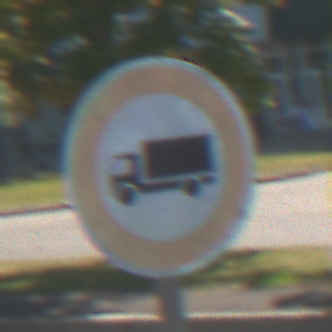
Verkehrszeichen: VerbotFuerKraftfahrzeugeUeberDreiKommaFuenfTonnen
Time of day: Midday
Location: Outdoor (Urban)
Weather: Clear
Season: NotSpecified
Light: Natural